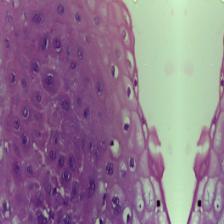
Diagnosis: OSCC